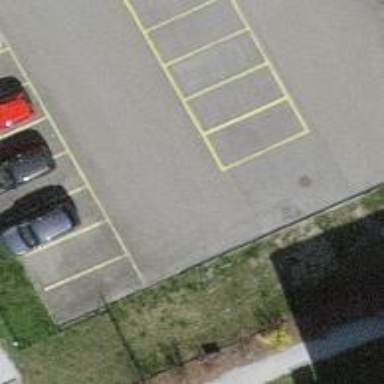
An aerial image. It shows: Parking aisle designated as service road.